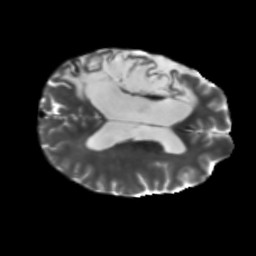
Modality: T2w
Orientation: axial
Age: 46
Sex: male
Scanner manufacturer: siemens
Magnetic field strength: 3 T
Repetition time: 5.47 s
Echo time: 0.0854 s